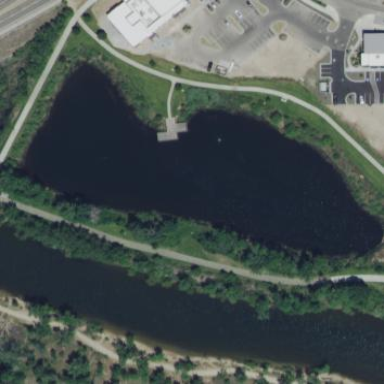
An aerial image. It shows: Serene pond surrounded by nature.